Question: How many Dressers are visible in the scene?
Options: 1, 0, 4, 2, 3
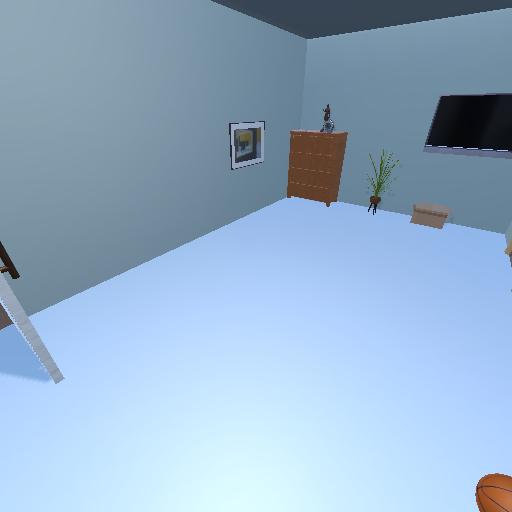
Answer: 1